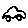
Label: car